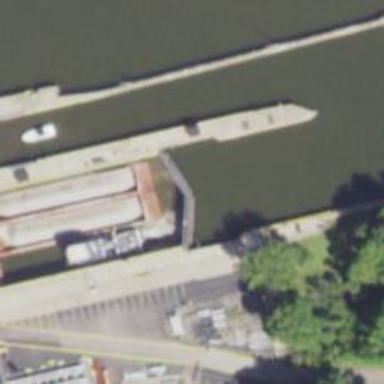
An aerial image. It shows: Lock gate along waterway.